Aerial crown-view tile of a tropical tree (Barro Colorado Island, Panama), acquired 20250317:
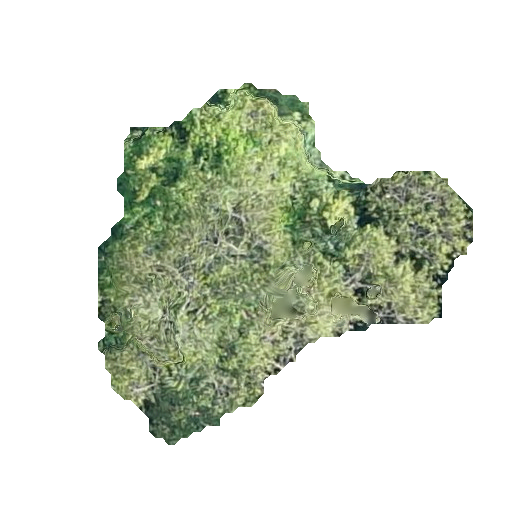
Species: Luehea seemannii
GBIF accepted scientific name: Luehea seemannii
Crown area: 121.029 m²